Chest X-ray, AP view. Patient: 19 years old, sex M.
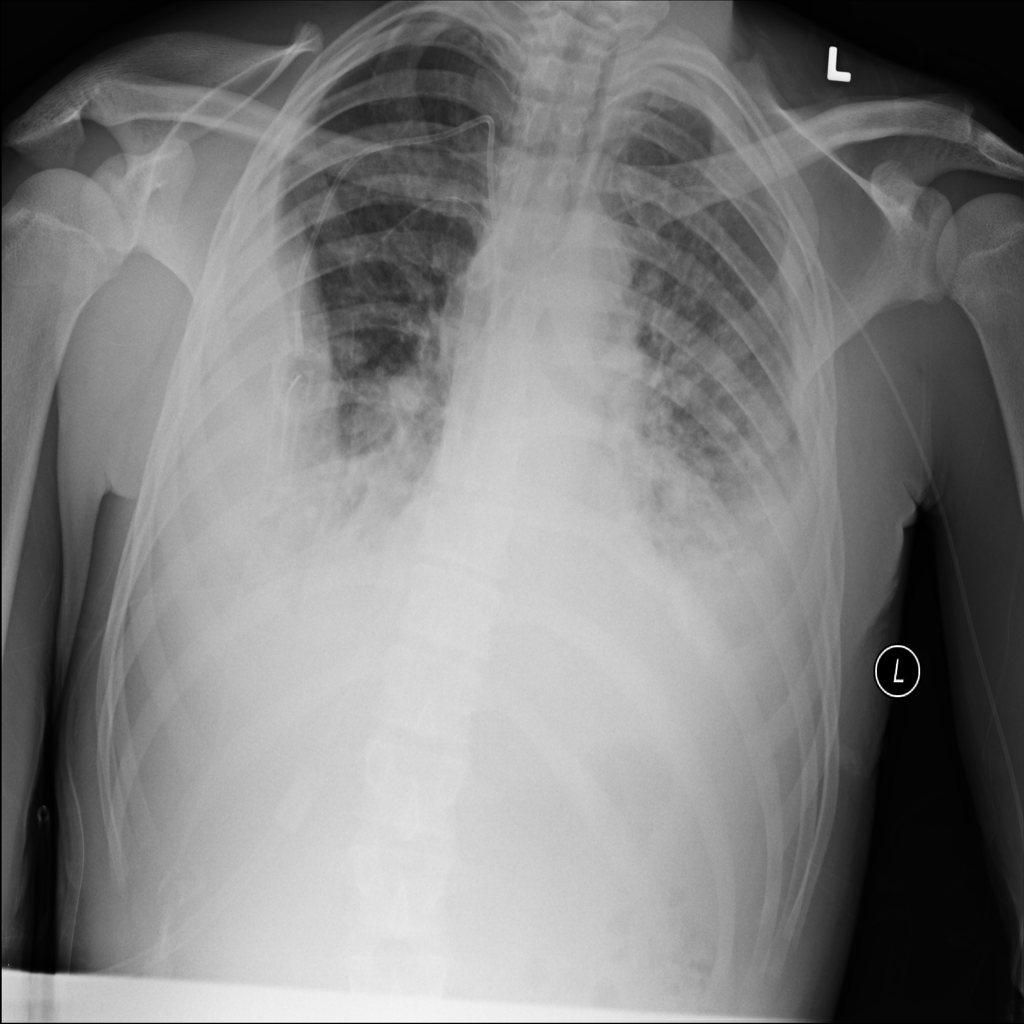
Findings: Effusion, Mass